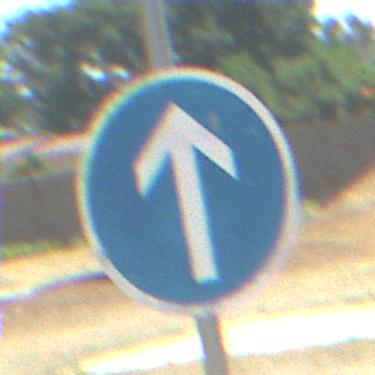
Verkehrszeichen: VorgeschriebeneFahrtrichtungGeradeaus
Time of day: Midday
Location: Outdoor (Nature)
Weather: Clear
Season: NotSpecified
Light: Natural